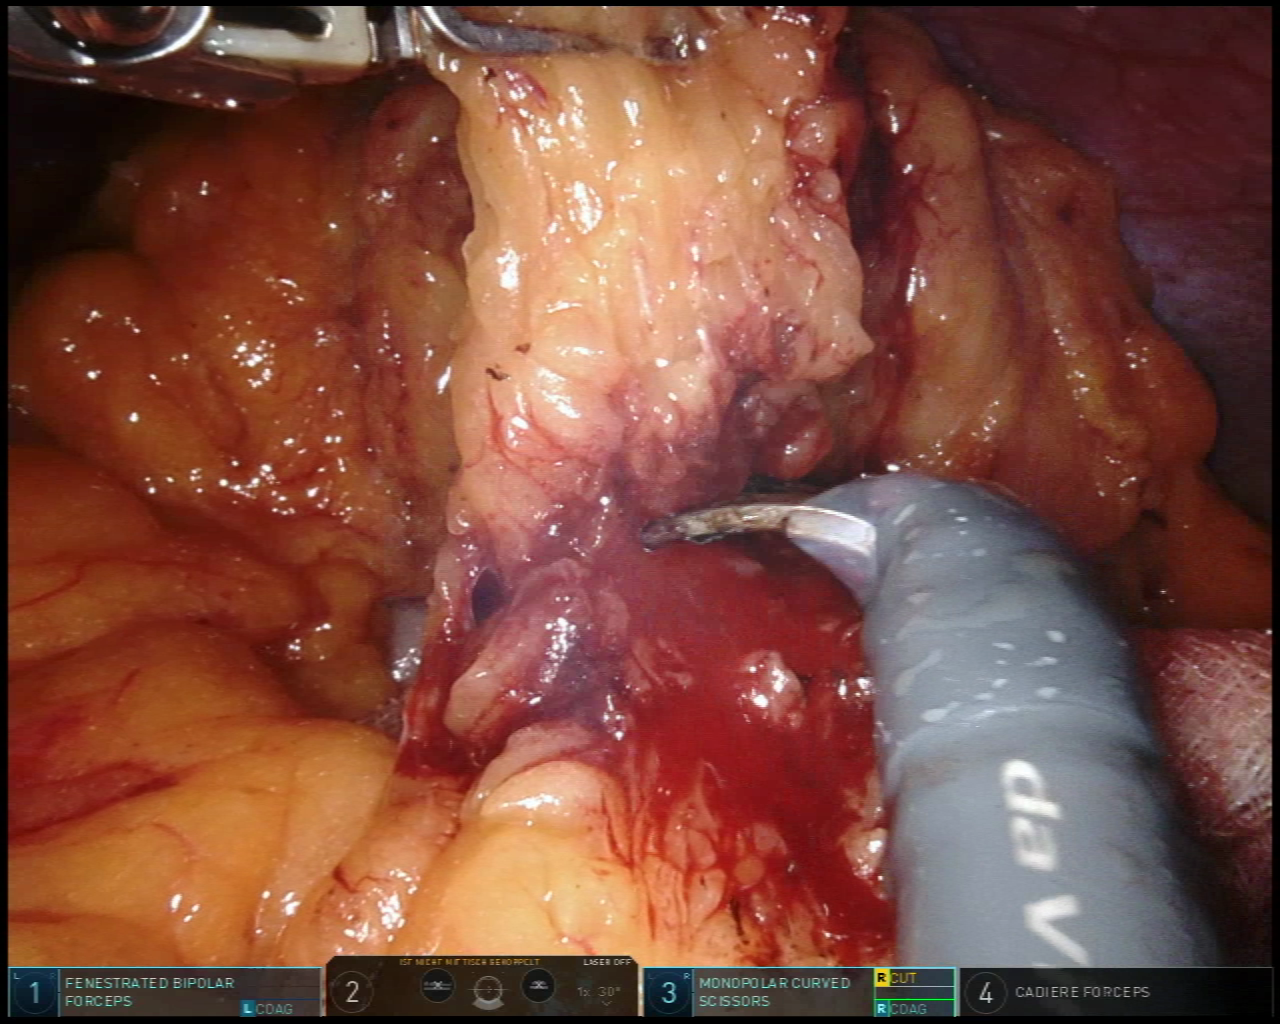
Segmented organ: stomach
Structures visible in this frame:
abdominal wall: yes
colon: no
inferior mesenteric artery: no
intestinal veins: no
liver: no
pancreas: no
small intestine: no
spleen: no
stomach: yes
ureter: no
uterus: no
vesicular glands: no